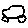
Label: car